Question: Main form template model:
'''
public partial class CustomForm : Form
{
public CustomForm()
{
InitializeComponent();
DoubleBuffered = true;
}
}
'''
Specific form template model:
'''
public partial class PopupForm : CustomForm
{
public PopupForm()
{
InitializeComponent();
BTN_Maximize.Hide();
}
}
'''
Derived forms:
'''
public partial class SiteAccess : CustomForm
{
public SiteAccess()
{
InitializeComponent();
this.SizeGripStyle = SizeGripStyle.Show;
}
}
'''
(main form)
+
'''
public partial class Edition : PopupForm
{
public Edition()
{
InitializeComponent();
}
}
'''
+
'''
public partial class Preferences : PopupForm
{
public Preferences()
{
InitializeComponent();
}
}
'''
+
'''
public partial class About : PopupForm
{
public About()
{
InitializeComponent();
}
}
'''
In my form template model PopupForm, I have defined a Paint event handler for an empty panel, like so:
'''
private void PNL_TitleBar_Paint(object sender, PaintEventArgs e)
{
Brush gradientBrush = new LinearGradientBrush(new Point(0, 0),
new Point((int)e.ClipRectangle.Right, 0),
Color.Gray,
Color.FromArgb(255, 50, 50, 50));
Pen gradientPen = new Pen(gradientBrush);
e.Graphics.DrawLine(gradientPen,
new Point((int)e.ClipRectangle.Left, (int)e.ClipRectangle.Bottom - 1),
new Point((int)e.ClipRectangle.Right, (int)e.ClipRectangle.Bottom - 1));
gradientPen.Dispose();
gradientBrush.Dispose();
}
'''
To short it out, it is simply drawing a gradient line on the bottom of the panel.
The problem comes from the fact that whenever I try to insert a new control from the Toolbox in one of the (Edition, Preferences or About), I get this message:

The reason why I have shown you the Paint event handler above is because I found that it was the source of the problem, but I still don't know how to fix it. In fact, if I delete the code of the Paint event handler, no exception will be thrown at all.
By the way, I have to specify a few things:
1. The exception is being thrown from the Visual Studio Designer view only (after compilation).
2. The program itself is running perfectly fine (no exception at all).
3. If I execute the program, close it and come back to the Designer, no exception will be thrown when inserting controls in the form.
4. However, if I rebuild the solution (without executing the program) and come back to the Designer, the exception will show off when inserting controls in the form. I tried using the 'using' statement instead of calling the Dispose() function directly, but still nothing. Also, keep in mind that I have a really similar code in another Paint event handler in my SiteAccess form, so I really doubt this code is the real issue.
Any idea about this strange behavior?
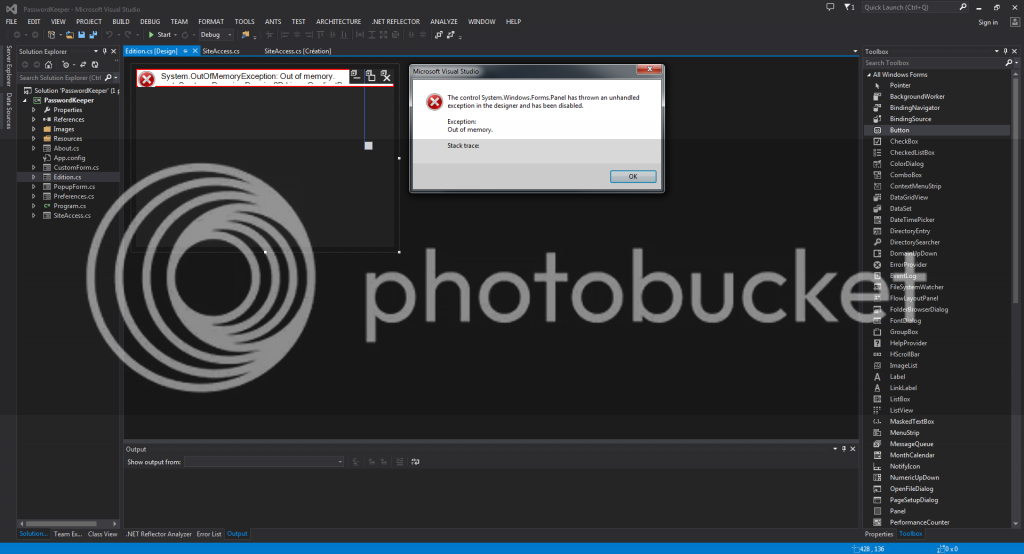
Answer: This is caused by a bug in your code. The underlying exception is a GDI+ exception thrown by the LinearGradientBrush constructor. Notorious for being hard to interpret, it does get a lot worse when it happens at design time. Technically this can go wrong at runtime as well, just less likely. You can repro it consistently by making a small change in your code:
'''
Brush gradientBrush = new LinearGradientBrush(new Point(0, 0),
new Point((int)0, 0), // <=== here
Color.Gray,
Color.FromArgb(255, 50, 50, 50));
'''
Kaboom. It is never correct to use e.ClipRectangle to initialize the brush, the gradient you'll get is highly unpredictable. The e.ClipRectangle value changes depending on what part of the window needs to be repainted, right now you completely depend on it being the entire window. That will be the case when you, say, drag the window off an edge of the screen. The visual artifact should be quite noticeable.
Fix:
'''
Brush gradientBrush = new LinearGradientBrush(new Point(0, 0),
new Point(this.ClientSize.Width, 0),
Color.Gray,
Color.FromArgb(255, 50, 50, 50));
'''
The DrawLine() call must be fixed as well to get the line to appear in a consistent position. Don't fret about clipping, Windows already takes care of it automatically.
The takeaway is to be careful using the e.ClipRectangle property, it works too often by accident but is almost never what you really want to use. Only ever use it to check if you can skip drawing parts because they are outside of the clipping area. Which is code that's quite hard to make pay off, it just doesn't happen very often on modern Windows versions that have Aero enabled. Don't bother.